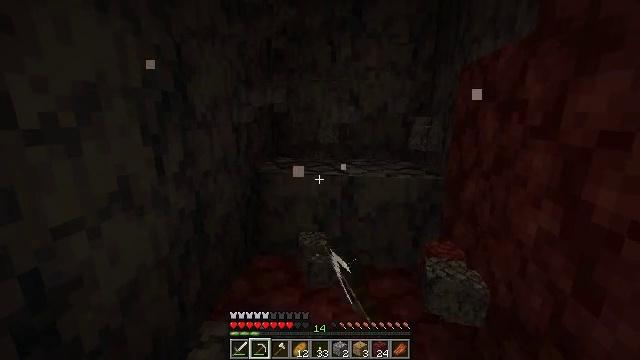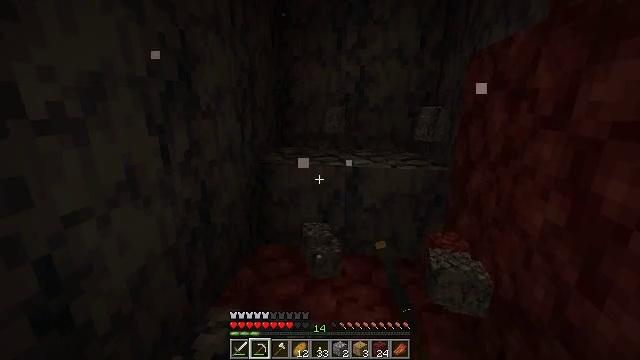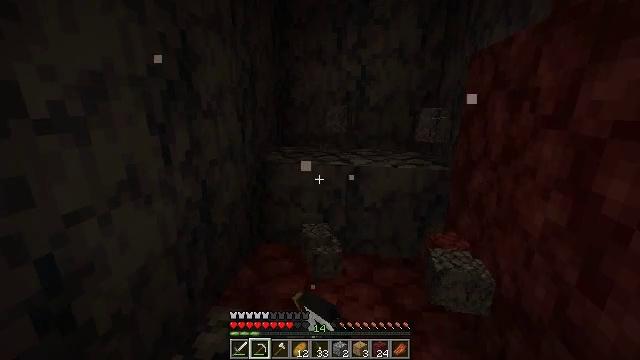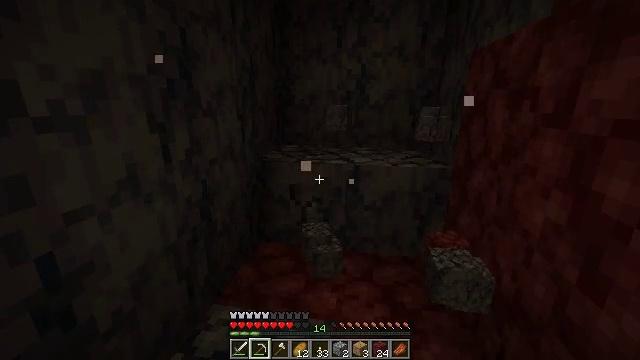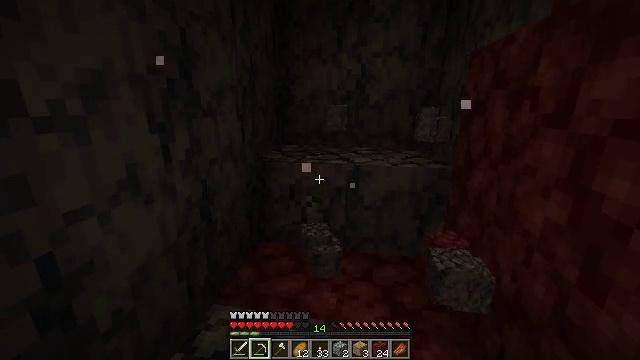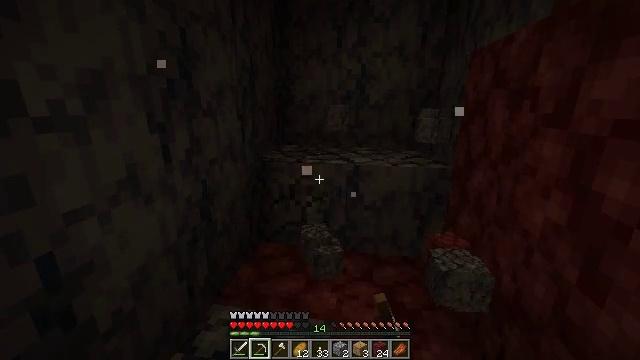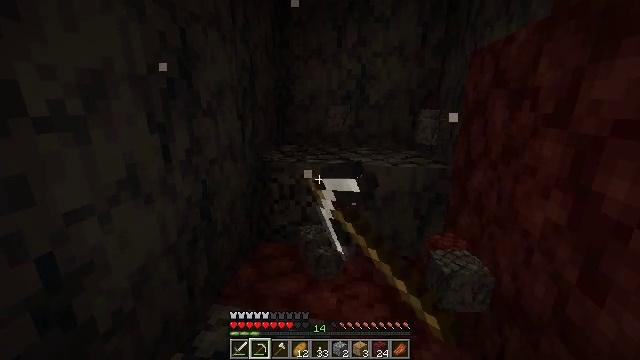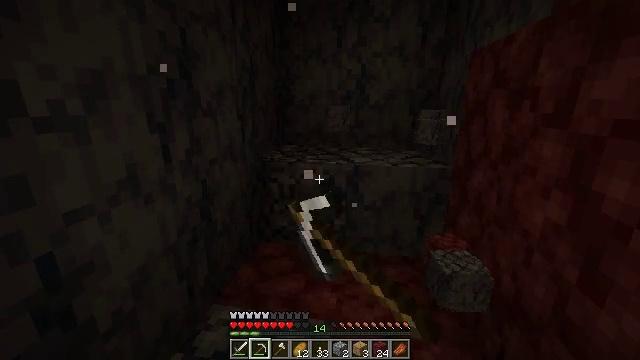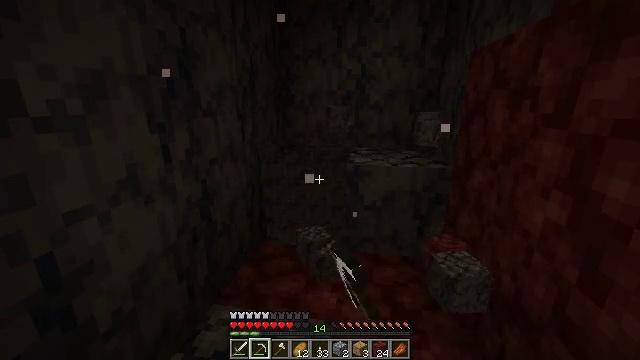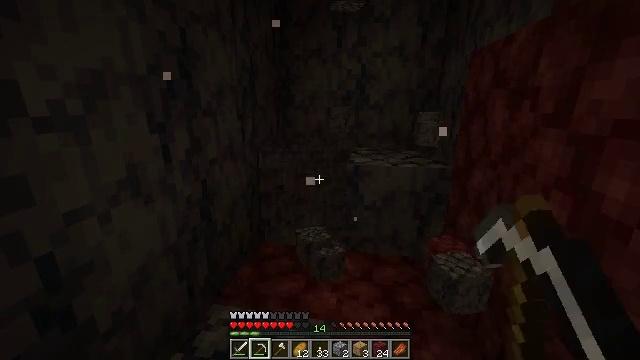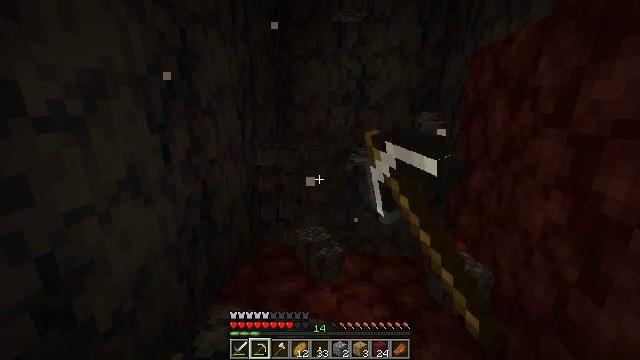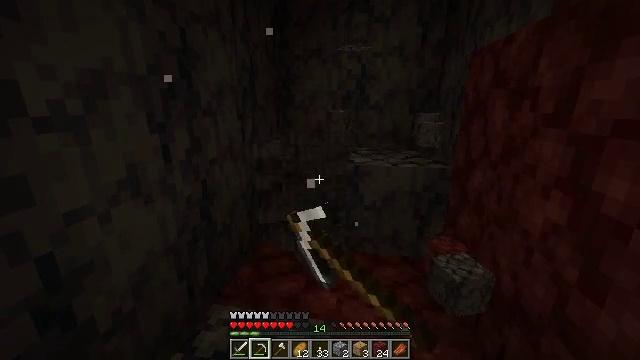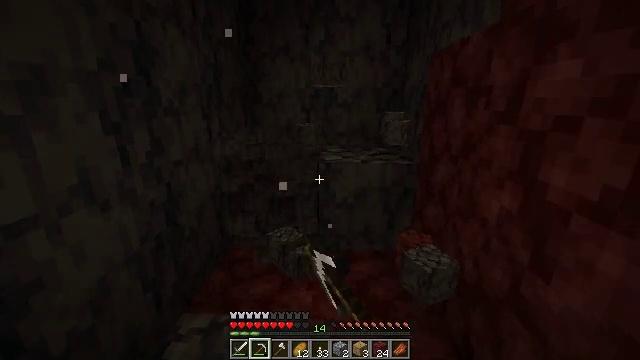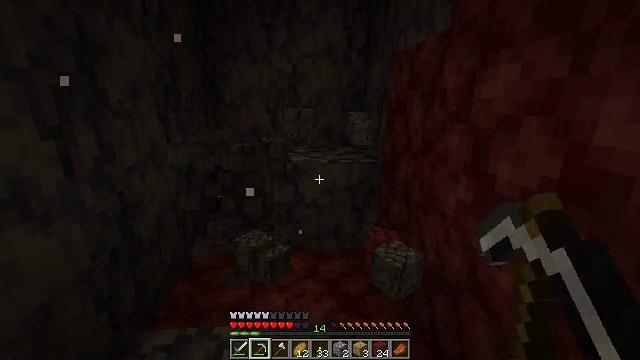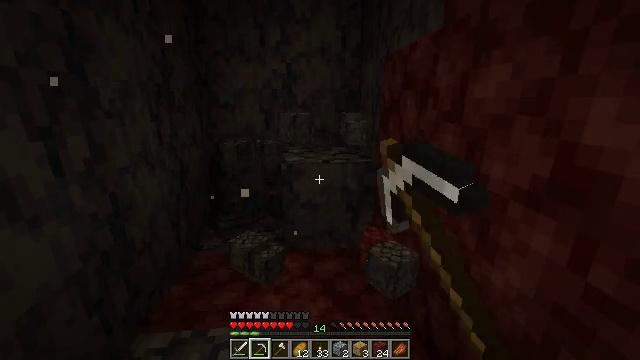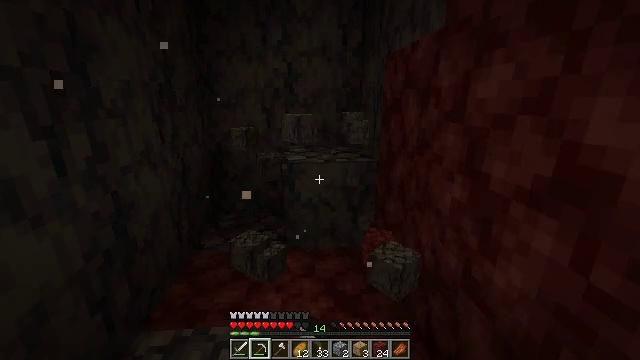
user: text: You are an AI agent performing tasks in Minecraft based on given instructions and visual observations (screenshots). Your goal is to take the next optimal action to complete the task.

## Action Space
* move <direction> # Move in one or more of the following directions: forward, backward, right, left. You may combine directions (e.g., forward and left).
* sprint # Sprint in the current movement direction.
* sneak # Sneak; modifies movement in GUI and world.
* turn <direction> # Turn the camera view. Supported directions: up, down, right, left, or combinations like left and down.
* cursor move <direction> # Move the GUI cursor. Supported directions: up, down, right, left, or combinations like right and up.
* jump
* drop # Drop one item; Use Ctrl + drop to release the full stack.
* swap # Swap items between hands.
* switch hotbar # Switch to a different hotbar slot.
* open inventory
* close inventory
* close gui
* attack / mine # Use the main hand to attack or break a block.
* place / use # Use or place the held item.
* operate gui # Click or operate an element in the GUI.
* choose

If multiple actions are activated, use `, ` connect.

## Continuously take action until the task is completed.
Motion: motion action
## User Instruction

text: Gather basalt from the ground.
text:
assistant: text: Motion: turn left and down, attack / mine
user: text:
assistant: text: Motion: attack / mine
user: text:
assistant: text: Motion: attack / mine
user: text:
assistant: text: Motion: attack / mine
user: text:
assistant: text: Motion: attack / mine
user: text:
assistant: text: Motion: attack / mine
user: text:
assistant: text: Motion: attack / mine
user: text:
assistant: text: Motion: attack / mine
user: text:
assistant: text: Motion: attack / mine
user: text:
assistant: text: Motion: attack / mine
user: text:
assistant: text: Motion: attack / mine
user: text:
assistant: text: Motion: turn right, attack / mine
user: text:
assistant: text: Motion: turn right, attack / mine
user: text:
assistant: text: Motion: turn right, attack / mine
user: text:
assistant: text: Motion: attack / mine
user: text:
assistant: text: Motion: attack / mine
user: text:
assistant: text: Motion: attack / mine
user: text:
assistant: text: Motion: attack / mine
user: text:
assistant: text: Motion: move forward, attack / mine
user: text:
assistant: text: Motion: move forward, attack / mine
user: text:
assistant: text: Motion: move forward, attack / mine
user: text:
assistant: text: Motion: move forward, attack / mine
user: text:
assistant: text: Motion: attack / mine
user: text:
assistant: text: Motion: attack / mine
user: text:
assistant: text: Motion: attack / mine
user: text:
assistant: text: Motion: attack / mine
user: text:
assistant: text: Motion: attack / mine
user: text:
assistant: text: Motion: attack / mine
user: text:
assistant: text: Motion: attack / mine
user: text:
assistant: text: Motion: attack / mine